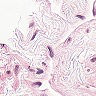
Metastatic tissue present: no